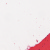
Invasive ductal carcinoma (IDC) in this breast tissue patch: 0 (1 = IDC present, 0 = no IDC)